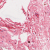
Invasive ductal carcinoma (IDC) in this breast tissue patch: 0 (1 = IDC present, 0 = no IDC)